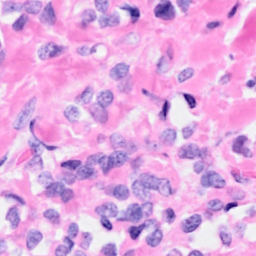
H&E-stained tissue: Breast